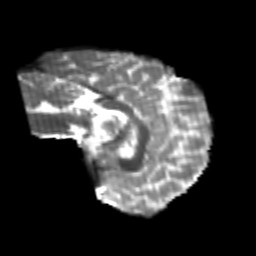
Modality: T2w
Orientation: sagittal
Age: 20
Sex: male
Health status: healthy
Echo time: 0.074 s